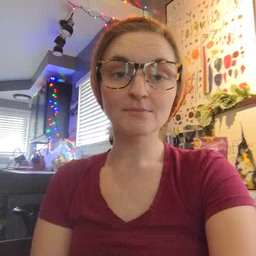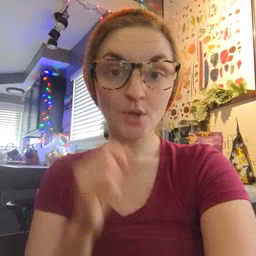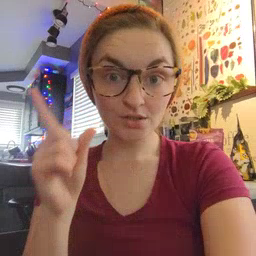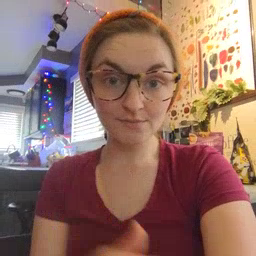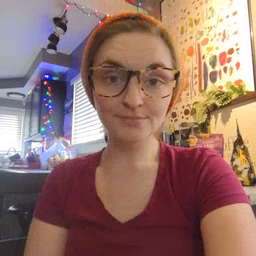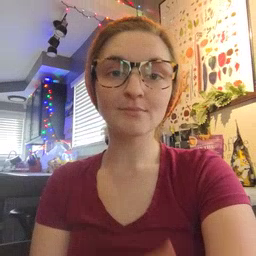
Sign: awake